Interaction volume radius: 10 \u00c5
Interaction volume height: 20 \u00c5
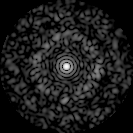
Disorder parameter: 0.8605